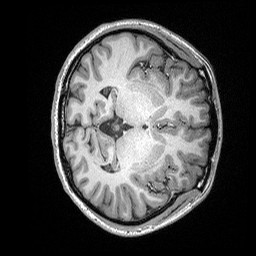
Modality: T1w
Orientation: axial
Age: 20
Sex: female